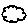
Label: cloud